Question: I am new to CSS.
I have developed a page.I want to do the designing like this.

I have done the header line with the help of CSS.Coding i have done.
'''
<div id="fourth_page_table1">
Address Type &nbsp;&nbsp;&nbsp;&nbsp;&nbsp;&nbsp;&nbsp;&nbsp;&nbsp;&nbsp;&nbsp;&nbsp;&nbsp;&nbsp;&nbsp;& nbsp;&nbsp;&nbsp;&nbsp;&nbsp;Residing From &nbsp;&nbsp;&nbsp;&nbsp;&nbsp;&nbsp;&nbsp;&nbsp;&nbsp;&nbsp;&nbsp;&nbsp;&nbsp;&nbsp;&nbsp;&nbsp;City &nbsp;&nbsp;&nbsp;&nbsp;&nbsp;&nbsp;&nbsp;&nbsp;&nbsp;&nbsp;&nbsp;&nbsp;State Code &nbsp;&nbsp;&nbsp;&nbsp;&nbsp;&nbsp;&nbsp;&nbsp;Country Code&nbsp;&nbsp;&nbsp;&nbsp;&nbsp;&nbsp;&nbsp;&nbsp; Phone Number &nbsp;&nbsp;&nbsp;&nbsp;&nbsp;&nbsp;&nbsp;&nbsp;&nbsp;&nbsp;&nbsp;&nbsp;&nbsp;&nbsp;&nbsp;&nbsp;&nbsp;&nbsp;Cell Number
</div>
<div id="fourth_page_table1_leftlin1">
|
</div>
'''
'''
#fourth_page_table1
{
width:900px;
left:230px;
top:240px;
position:absolute;
font-size:16px;
background-color:#33CCFF;
}
#fourth_page_table1_leftlin1
{
left:230px;
top:240px;
position:absolute;
font-size:70px;
height:20px;
width:10px;
line-height:100%;
}
'''
After doing this coding the output is not coming properly.
'''
Please check my output.
[1]: http://i.stack.imgur.com/oDmTF.jpg
'''
The left line i want to set from the left and in thin format.
How to make a long line vertically ,that i am not able to do ?
I have tried with line-height but i am not getting the proper output according to my above figure.
How to solve this problem ?
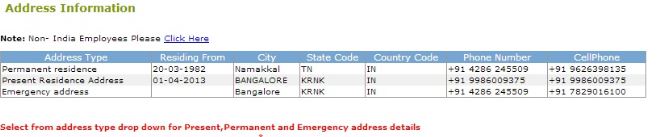
Answer: For creating tables, you should be using the <URL> element.
Once you have your table, you can then add border with css like this:
'''
table {
border: 1px solid #000000;
}
'''
Of course, you can specify your own width, line style and color of the border.
Also, please avoid adding padding through '&nbsp;' characters. This makes your markup difficult to read and is in general a bad practice. Use css 'padding' and 'margin' rules instead.